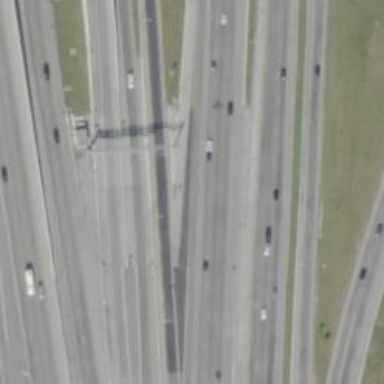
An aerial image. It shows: Toll gantry on the road.